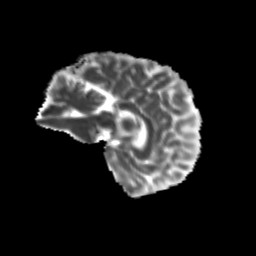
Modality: MD
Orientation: sagittal
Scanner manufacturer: siemens
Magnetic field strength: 3 T
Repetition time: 9.2 s
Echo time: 0.084 s